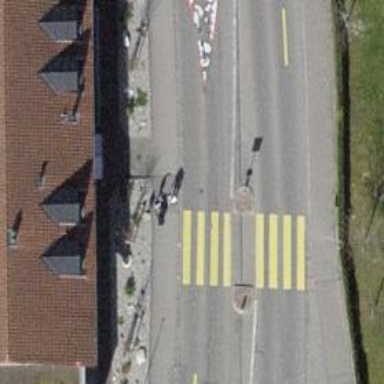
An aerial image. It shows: Marked crossing with pedestrian island.